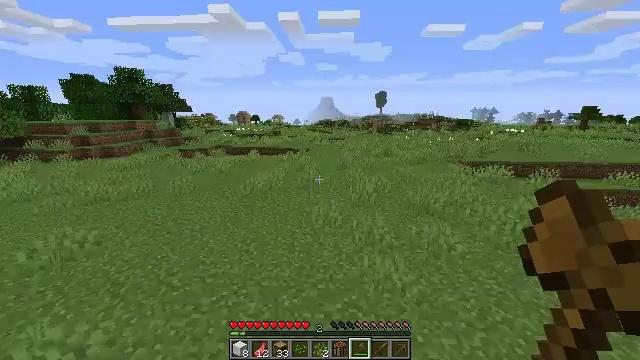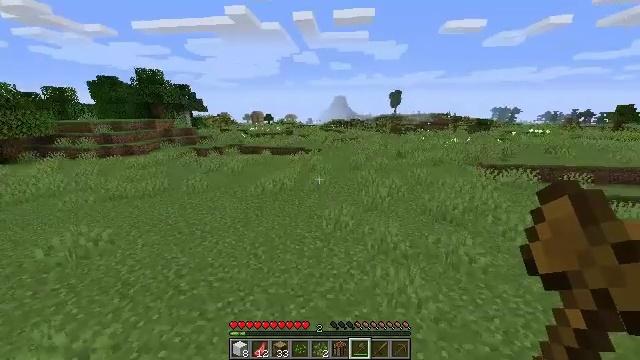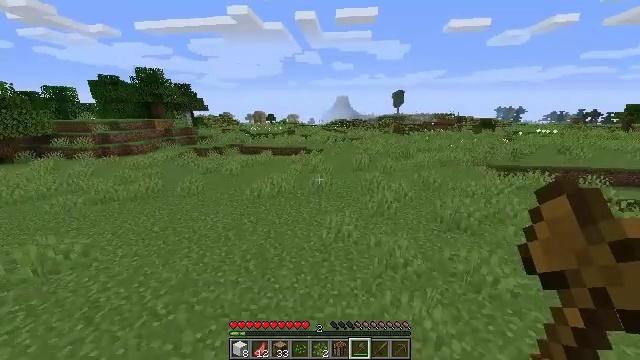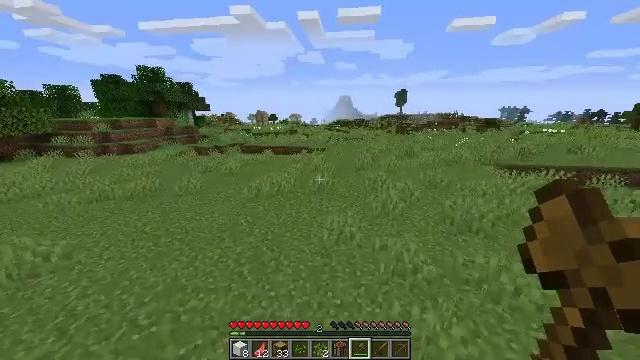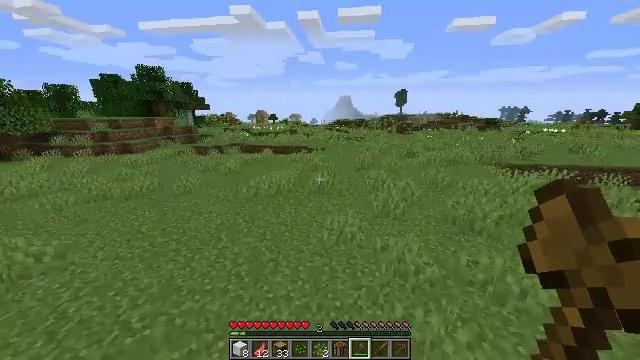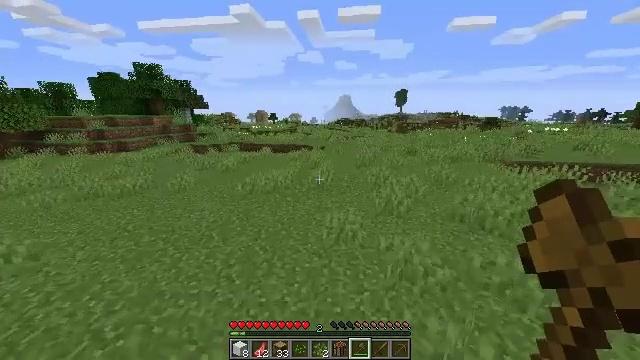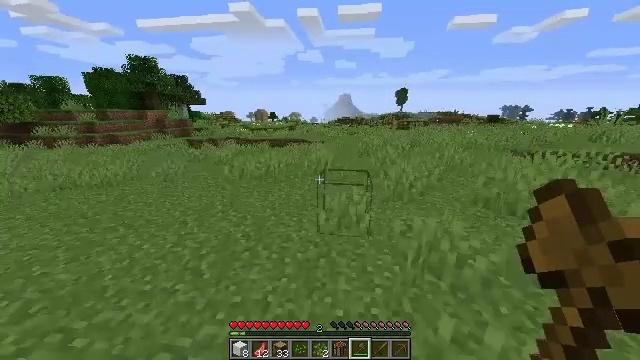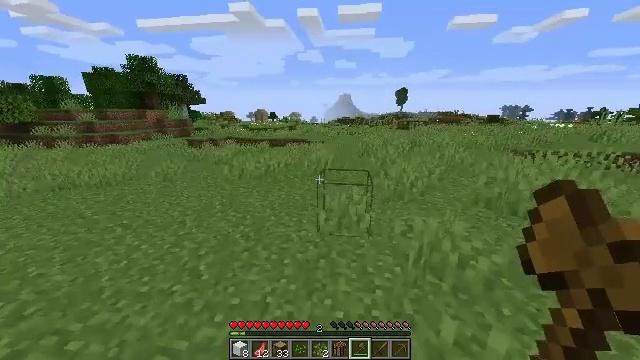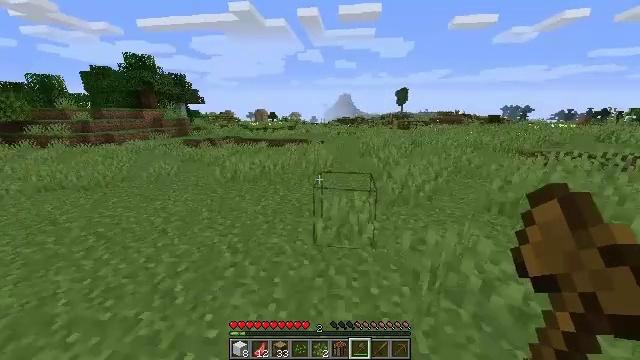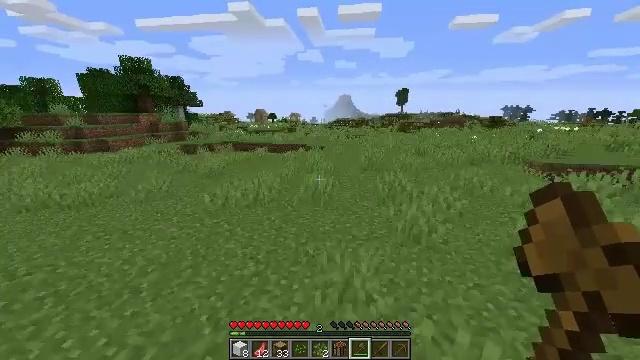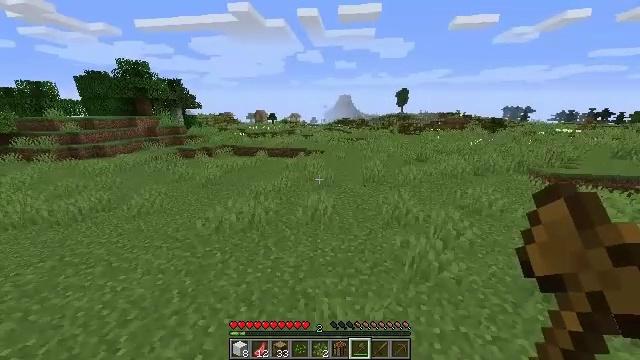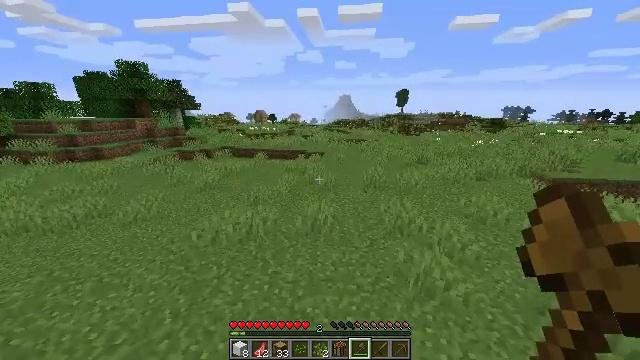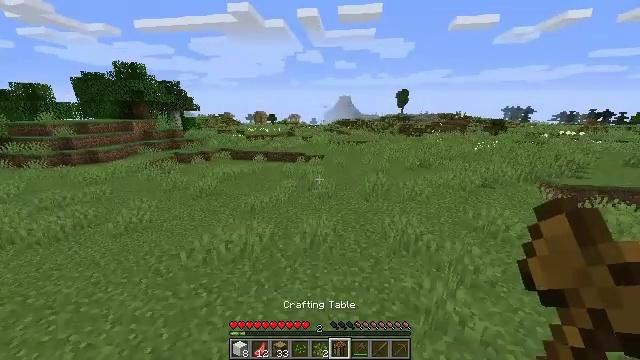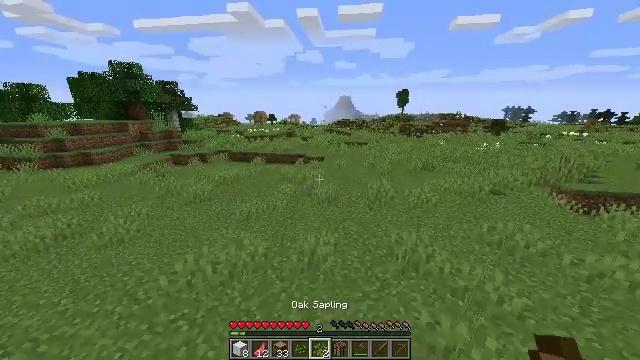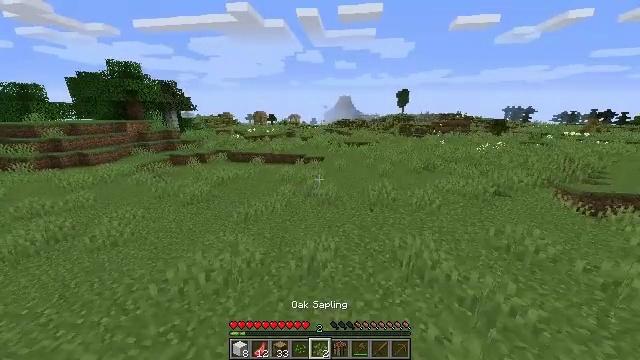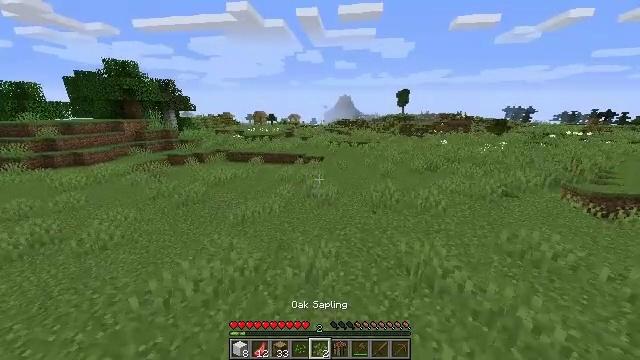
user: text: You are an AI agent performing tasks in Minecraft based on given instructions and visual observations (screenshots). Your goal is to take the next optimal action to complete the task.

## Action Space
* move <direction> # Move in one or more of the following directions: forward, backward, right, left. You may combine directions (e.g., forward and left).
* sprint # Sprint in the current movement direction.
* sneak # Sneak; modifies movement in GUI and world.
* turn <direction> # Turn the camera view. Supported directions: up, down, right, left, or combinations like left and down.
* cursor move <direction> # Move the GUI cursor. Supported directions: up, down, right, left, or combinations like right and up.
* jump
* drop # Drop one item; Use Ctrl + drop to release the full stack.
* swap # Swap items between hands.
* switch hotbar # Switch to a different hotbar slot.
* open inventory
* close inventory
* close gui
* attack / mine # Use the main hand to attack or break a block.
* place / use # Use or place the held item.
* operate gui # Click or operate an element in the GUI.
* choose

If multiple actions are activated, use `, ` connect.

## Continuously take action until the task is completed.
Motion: motion action
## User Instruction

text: Collect the brewing stand for reuse.
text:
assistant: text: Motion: move forward, turn left, jump
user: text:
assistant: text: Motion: move forward, jump
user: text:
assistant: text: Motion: move forward, jump
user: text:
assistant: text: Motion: move forward, jump
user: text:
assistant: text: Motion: move forward, jump
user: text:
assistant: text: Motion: move forward, jump
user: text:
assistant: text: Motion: move forward, jump
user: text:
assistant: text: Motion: move forward, jump
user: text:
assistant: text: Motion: move forward, jump
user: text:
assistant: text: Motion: move forward, jump
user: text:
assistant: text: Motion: move forward, jump
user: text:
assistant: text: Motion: move forward, jump
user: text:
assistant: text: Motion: move forward, jump
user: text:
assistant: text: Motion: move forward, jump
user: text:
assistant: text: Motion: move forward, jump
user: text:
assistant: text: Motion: move forward, jump
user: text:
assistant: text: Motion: move forward, jump
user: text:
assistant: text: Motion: move forward, jump
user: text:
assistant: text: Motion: move forward, jump
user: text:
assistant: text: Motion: move forward, jump
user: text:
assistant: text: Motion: move forward, jump
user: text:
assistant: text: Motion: move forward, jump
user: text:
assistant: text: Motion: move forward, jump
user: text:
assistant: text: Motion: move forward, jump
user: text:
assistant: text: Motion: move forward, jump
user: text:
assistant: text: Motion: move forward, jump
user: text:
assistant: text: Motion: move forward, jump
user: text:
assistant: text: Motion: move forward, jump
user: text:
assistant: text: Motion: move forward, jump
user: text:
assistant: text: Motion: move forward, jump